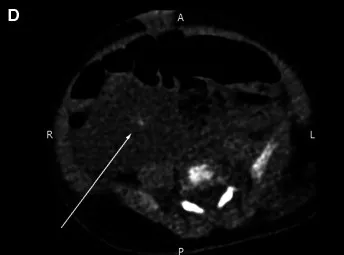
(D) One tiny, calcified spot (arrow) in the pre-contrast CT images.
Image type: radiology (ct)